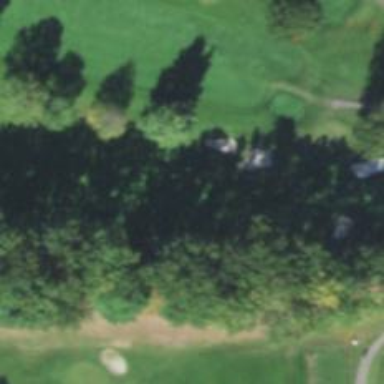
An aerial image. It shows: Golf hole.